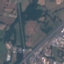
Label: Highway